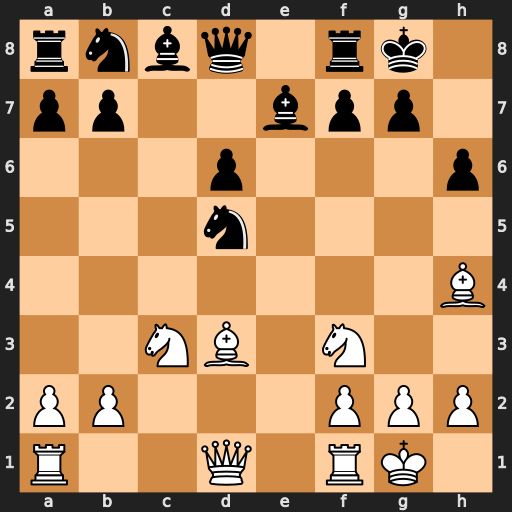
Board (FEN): rnbq1rk1/pp2bpp1/3p3p/3n4/7B/2NB1N2/PP3PPP/R2Q1RK1
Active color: w
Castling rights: -
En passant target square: -
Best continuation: Nxd5 Bxh4 Nxh4